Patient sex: M
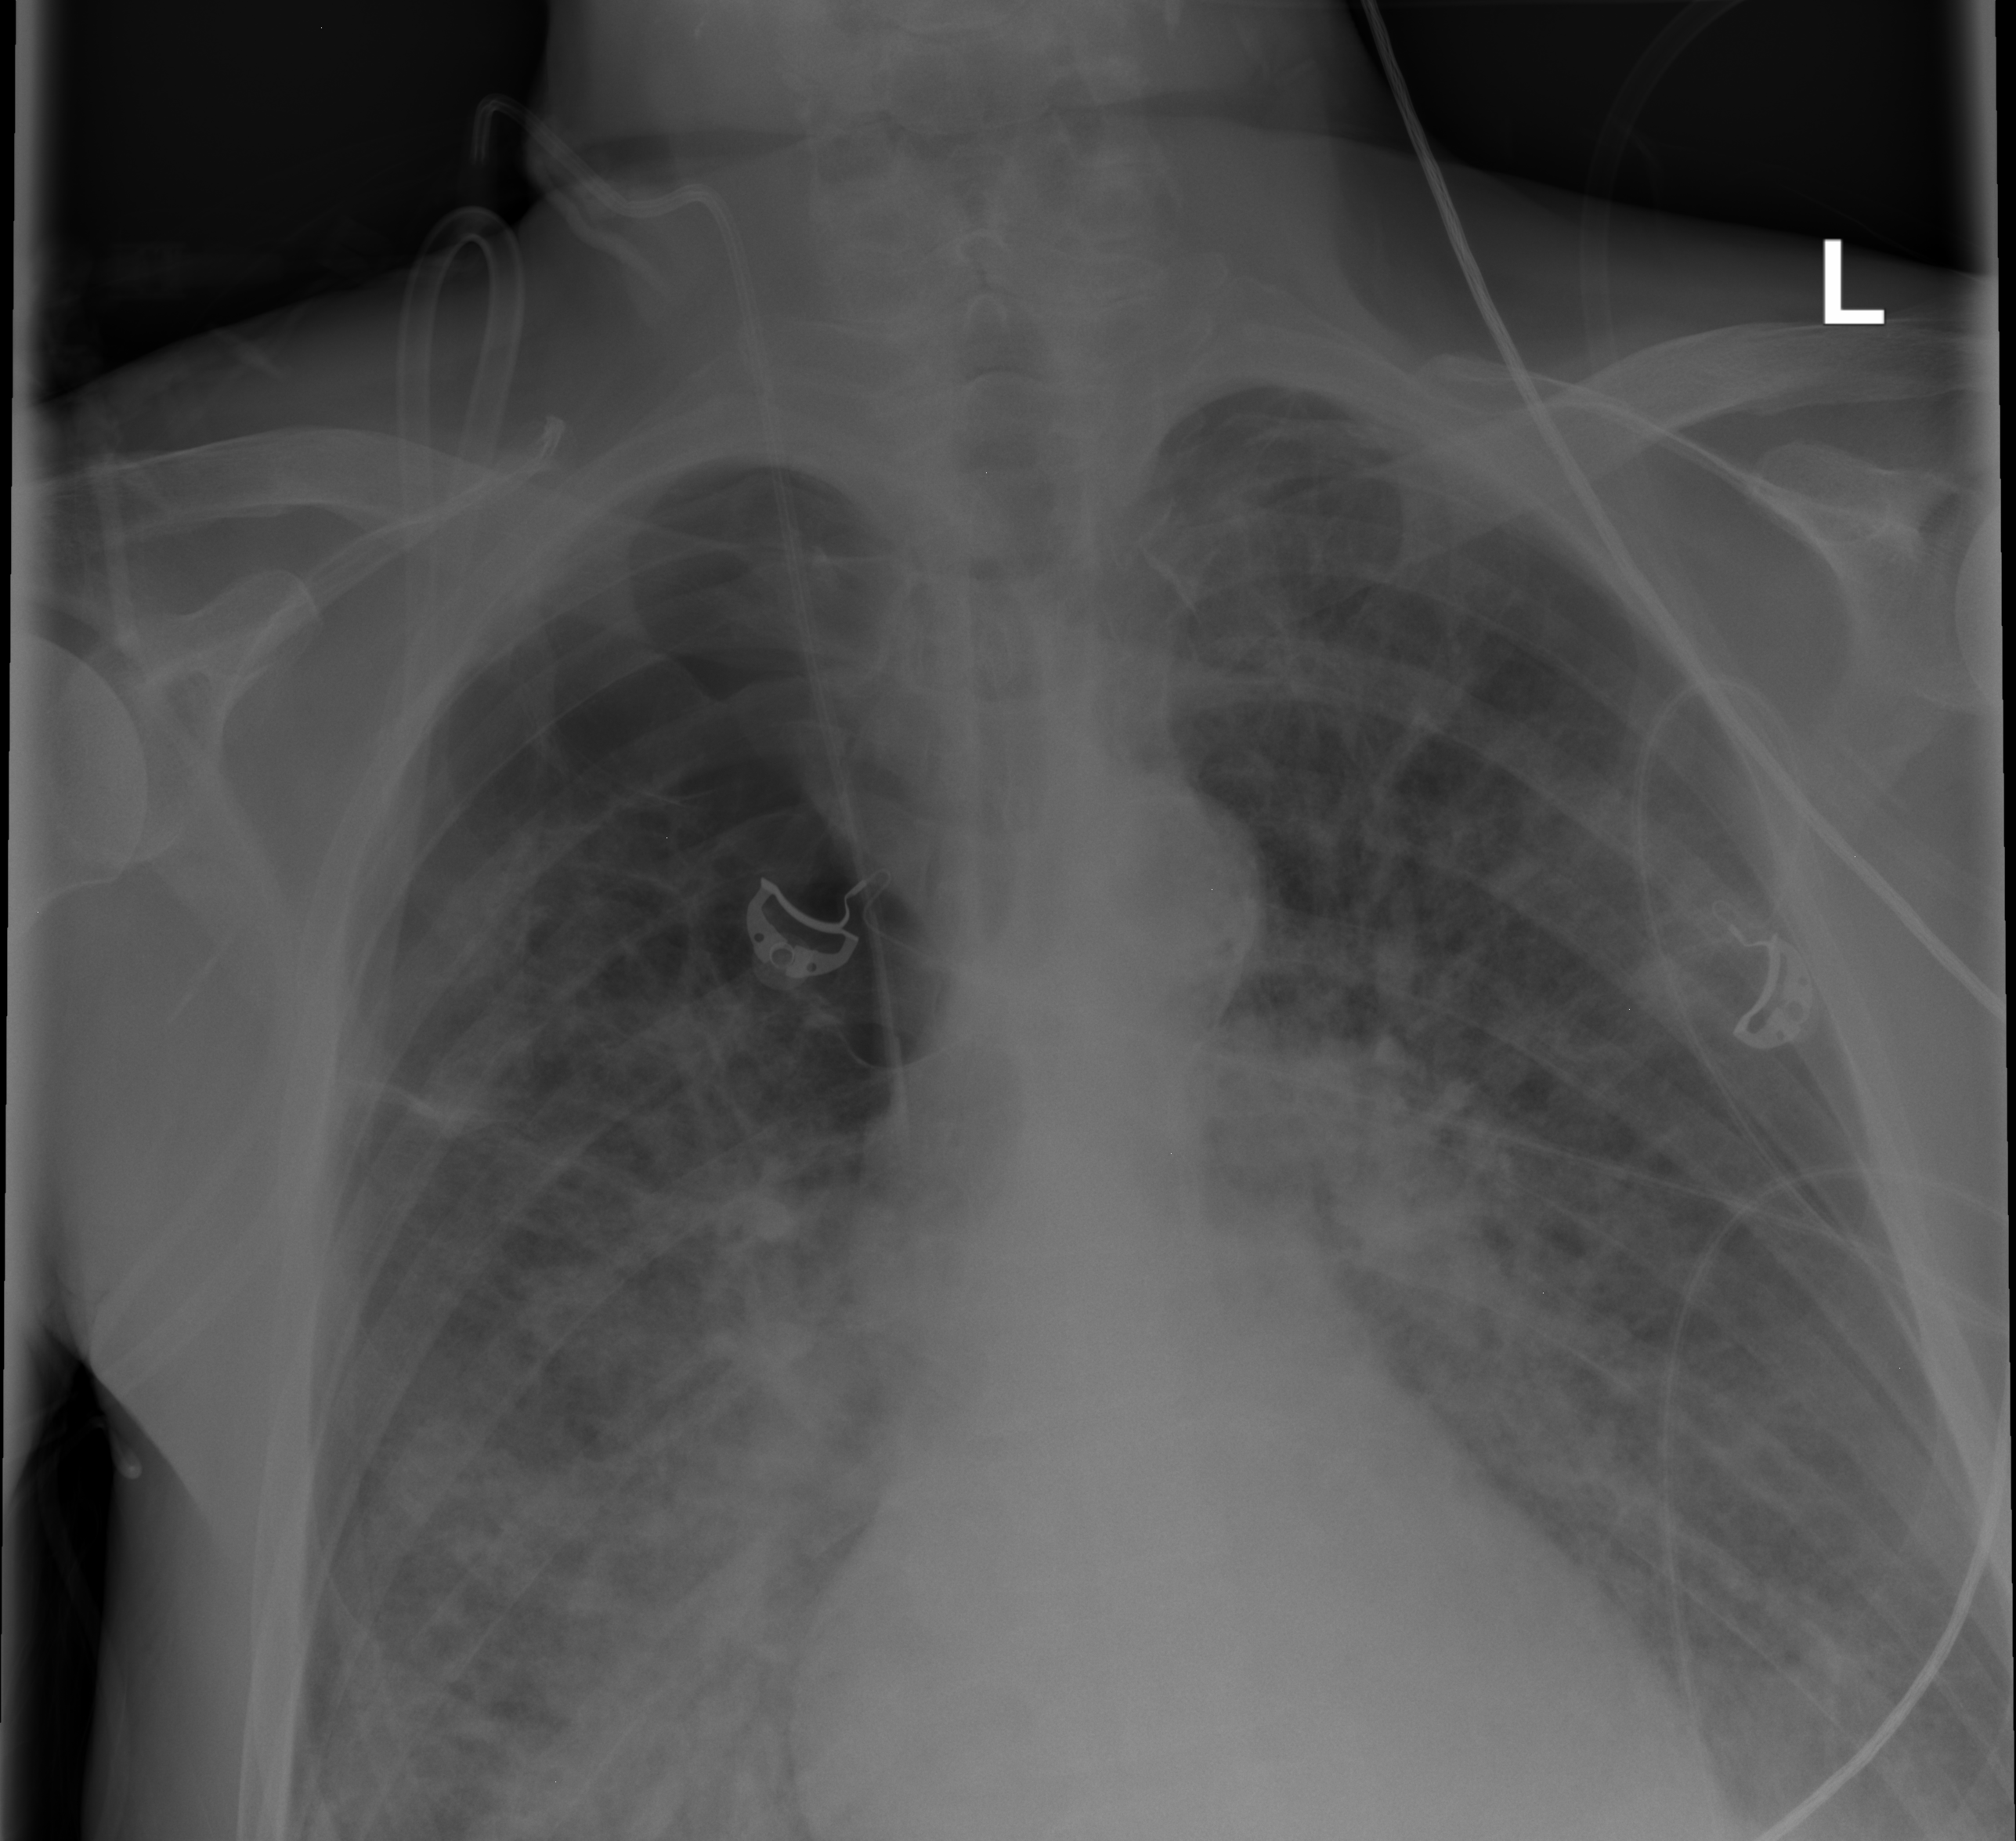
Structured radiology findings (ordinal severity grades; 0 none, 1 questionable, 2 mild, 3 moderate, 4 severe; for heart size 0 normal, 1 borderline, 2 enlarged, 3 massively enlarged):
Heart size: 0
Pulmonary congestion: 0
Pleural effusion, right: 0
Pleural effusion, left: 0
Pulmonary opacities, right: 3
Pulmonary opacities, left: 3
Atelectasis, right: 0
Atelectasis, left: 0